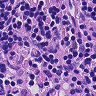
Metastatic tissue present: no